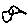
Label: bird